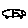
Label: car